Question: Thanks in advance for any help given :)
Im fairly new to web design and am still learning php and css on the fly but can read and understand the code due to previous experience.
<URL>
Thats the address for the website im currently looking at.. im aware its very messy and untidy but im mainly looking to change the grey colour of the 4 teaser boxes underneath the slider on the main page.

the box that is blue is being hovered over and im looking to change each box colour independantly of the style..
im not too sure what is needed for any advice or help on this..
so any code requests i will gladly post :)
Thanks in advance..
BenJi
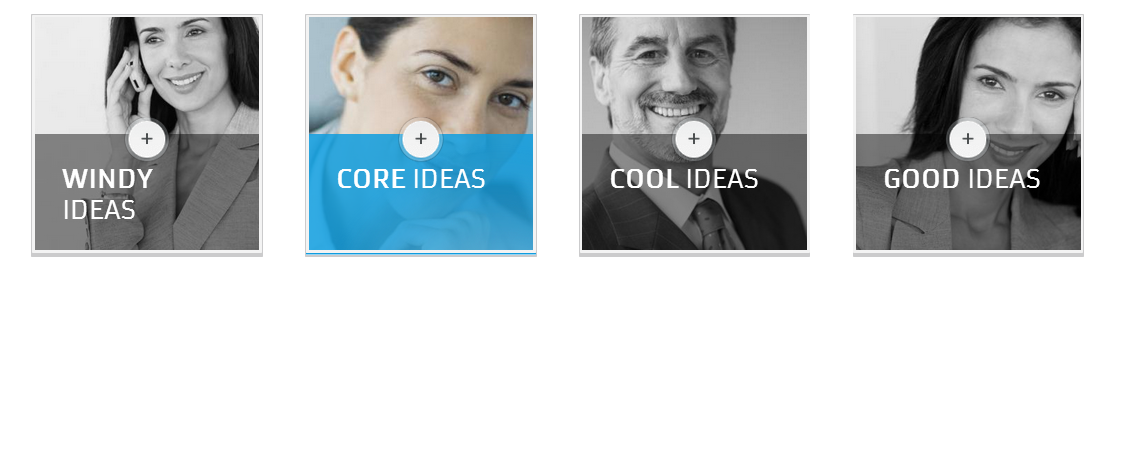
Answer: your looking for '.overlay .tran03slinear' classes they seem to be included in your main index so im guessing as its wordpress there is a function that hooks into 'wp_head' with the css possibly look in you themes function file also in any head files for a block either inside a php function with 'add_action('wp_head','the_function_name');' if its in the head it could just be wrapped in the '<style>' markup. alternatively you could just override the css by re declaring .overlay>.tran03slinear in you css files so ts outputted last that way it will override what is already there